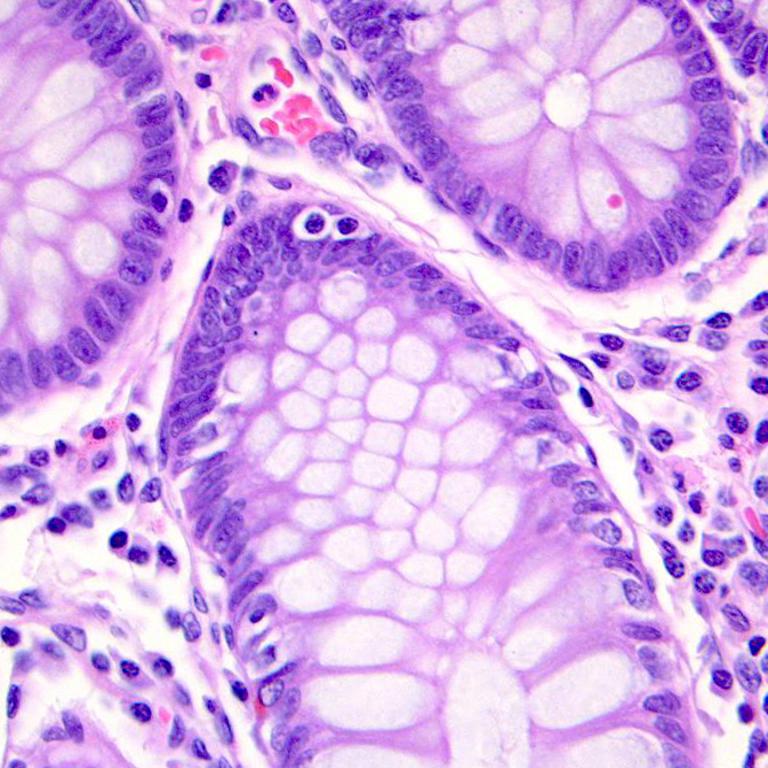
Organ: colon
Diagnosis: benign